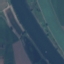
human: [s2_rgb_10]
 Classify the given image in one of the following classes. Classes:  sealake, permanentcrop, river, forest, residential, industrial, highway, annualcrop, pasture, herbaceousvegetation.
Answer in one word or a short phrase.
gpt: River